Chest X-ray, AP view. Patient: 65 years old, sex M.
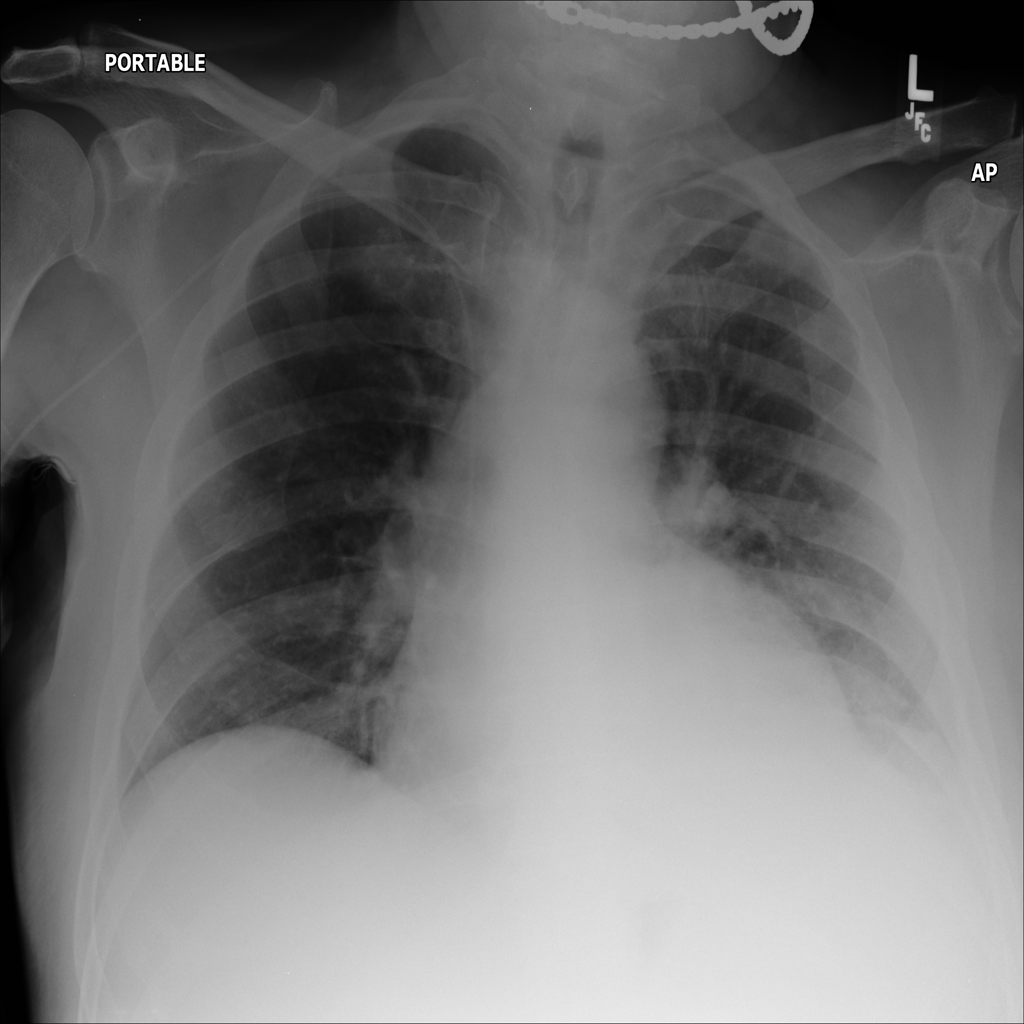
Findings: Atelectasis, Consolidation